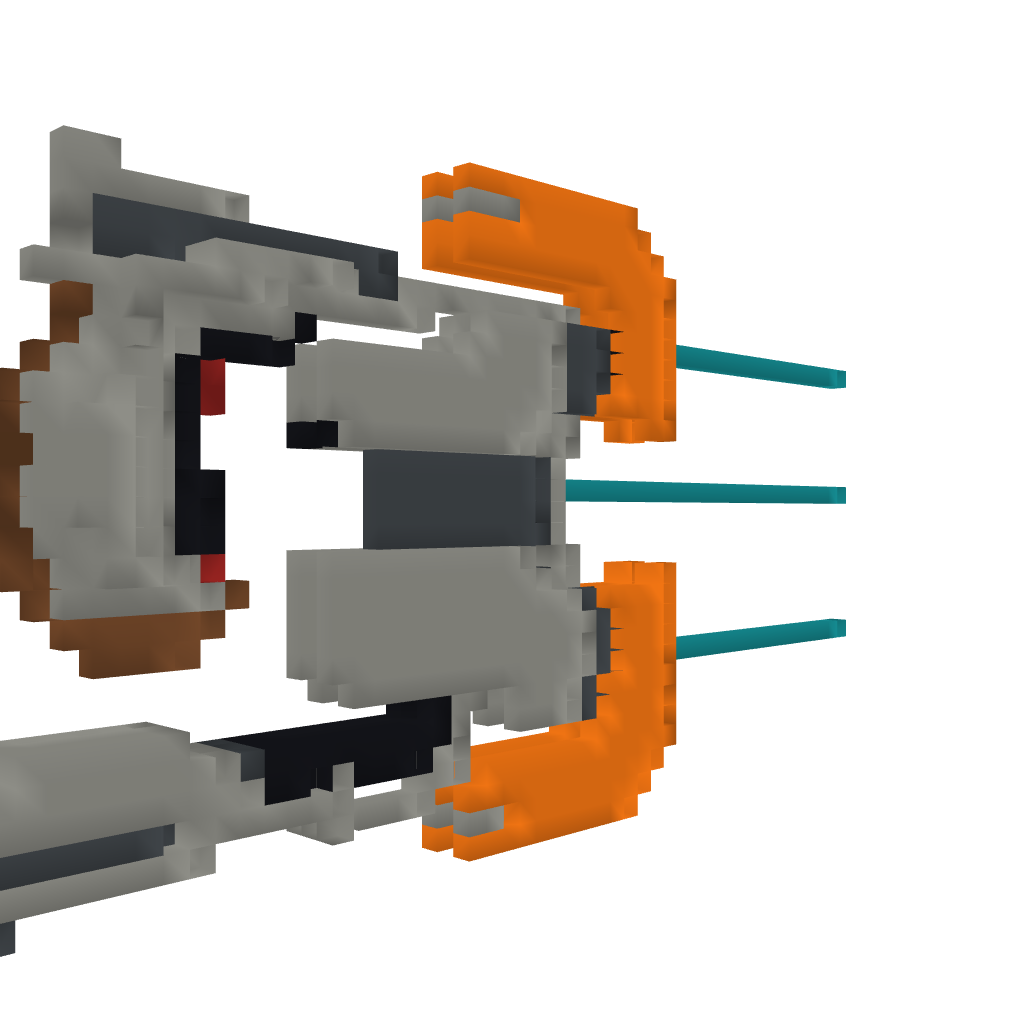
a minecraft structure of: Plasma cutter - Dead Space